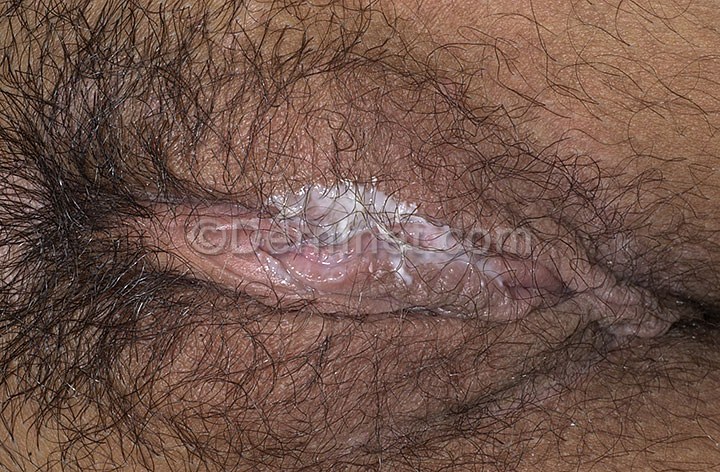
Disease: Tinea Ringworm Candidiasis and other Fungal Infections